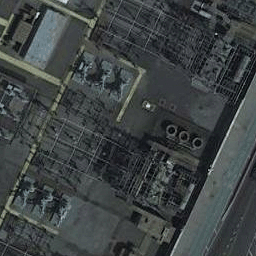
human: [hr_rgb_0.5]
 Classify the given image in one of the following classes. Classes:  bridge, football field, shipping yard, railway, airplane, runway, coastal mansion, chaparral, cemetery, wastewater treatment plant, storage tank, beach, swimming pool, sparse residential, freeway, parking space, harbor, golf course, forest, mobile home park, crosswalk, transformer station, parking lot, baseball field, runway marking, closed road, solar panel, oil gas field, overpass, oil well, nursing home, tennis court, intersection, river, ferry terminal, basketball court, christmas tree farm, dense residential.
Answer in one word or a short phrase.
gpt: transformer station